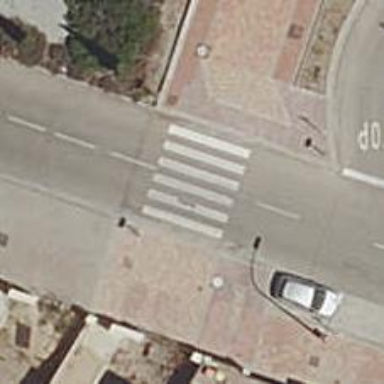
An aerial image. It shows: Uncontrolled road crossing.